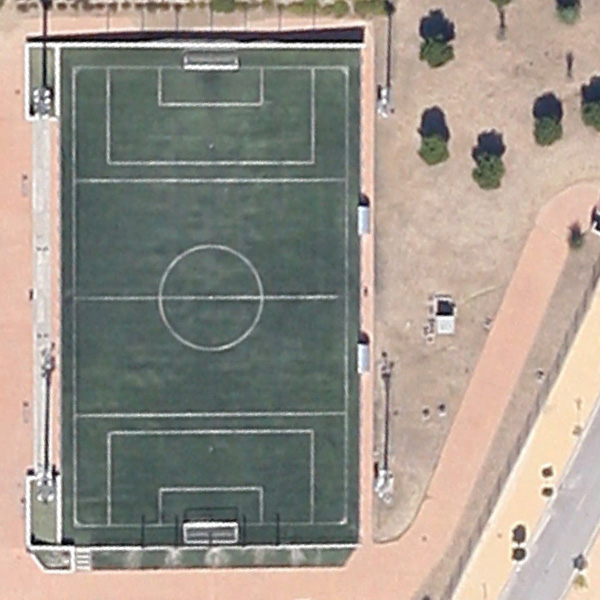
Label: Playground